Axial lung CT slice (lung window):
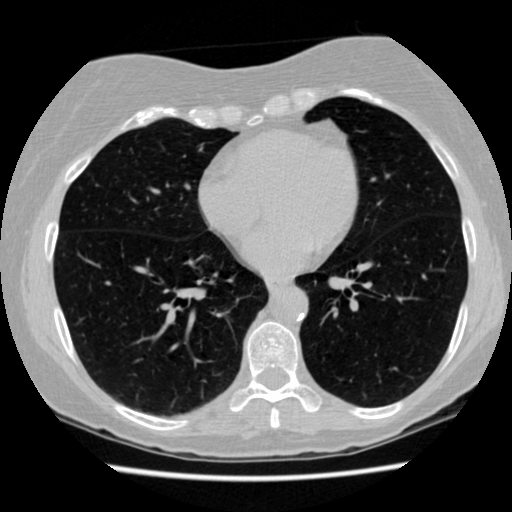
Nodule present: no